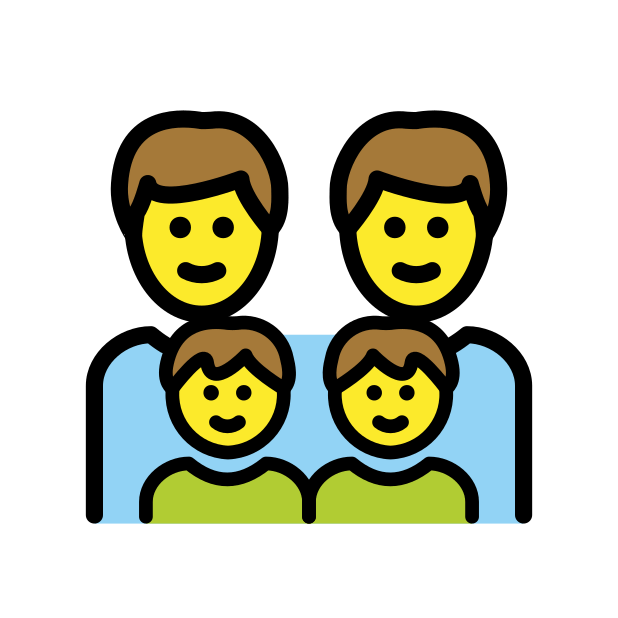
family: man, man, boy, boy